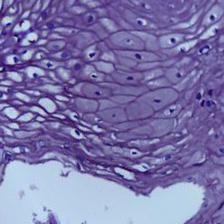
Diagnosis: OSCC